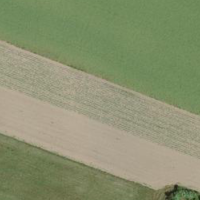
EUNIS habitat code: 52
Species observed at this site:
Cirsium arvense